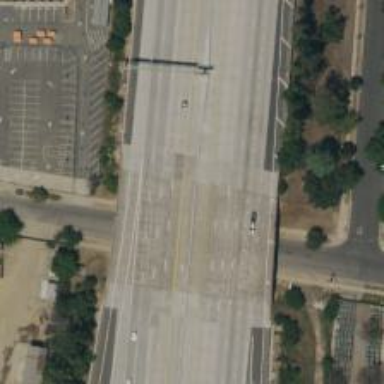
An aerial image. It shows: Motorway bridge.